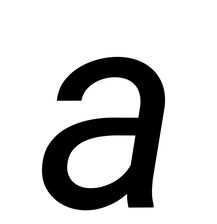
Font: Roboto-Italic_Italic